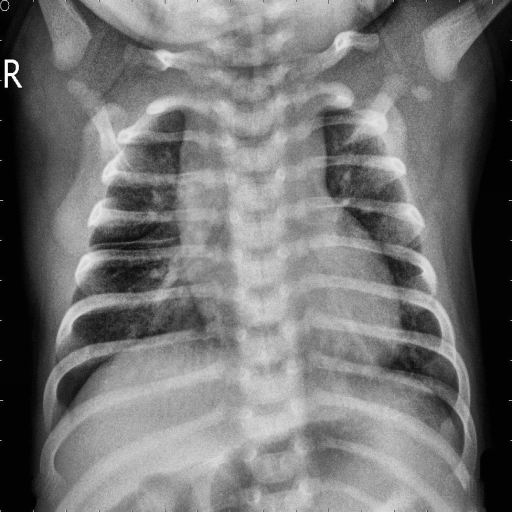
Finding: NORMAL